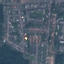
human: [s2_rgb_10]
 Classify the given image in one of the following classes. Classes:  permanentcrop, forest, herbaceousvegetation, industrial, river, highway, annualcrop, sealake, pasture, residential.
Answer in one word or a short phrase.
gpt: Residential